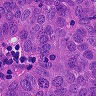
Metastatic tissue present: yes